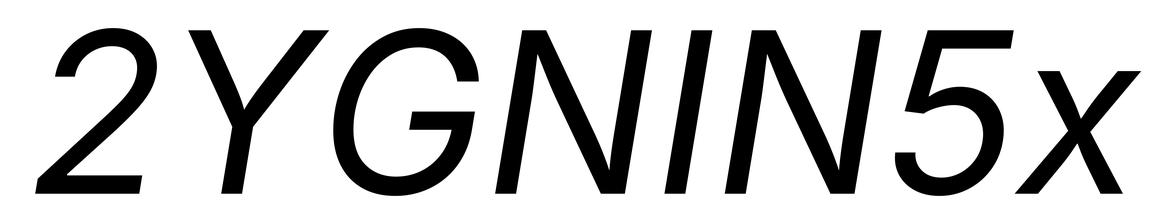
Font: Inter-Italic_Italic